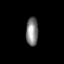
Tissue: lung
Cell type: Epithelial cells
Senescence score: 0.2061
Nuclear area (px): 340
Mean DAPI intensity: 129.721